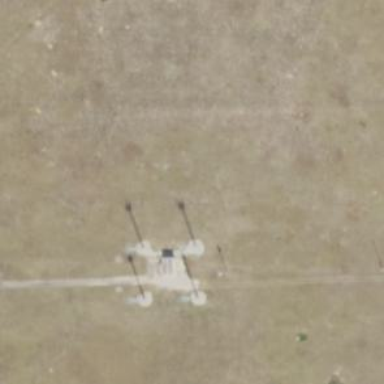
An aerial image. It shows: Communication mast tower.